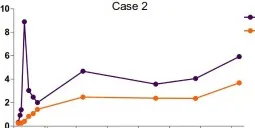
Inflammatory, coagulation function, and hematologic responses to HLH therapies: Day 0 corresponds to ruxolitinib (RUX) initiation. Treatment schedules, lines, and bars represent continuous therapy and individual doses of drugs with intermittent schedules. Arrows indicate that treatment was continued. (E-H) The laboratory assessments of Case 2. The dexamethasone (DXM) dose was reduced by half every three days, finally reaching a reduced dose of 1.5 mg on Day 42. It was replaced by methylprednisolone on Day 43. Inflammatory, coagulation function, and hematologic parameters were abnormal before Day 0, and gradually improved after therapy.
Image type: chart (chart)